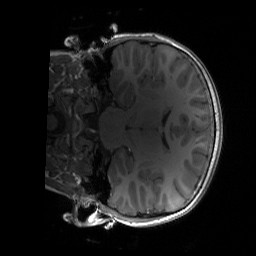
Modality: T1w
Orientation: coronal
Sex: male
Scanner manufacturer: siemens
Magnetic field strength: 3 T
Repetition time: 1.9 s
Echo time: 0.00243 s